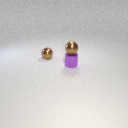
small purple metal cylinder below small brown metal sphere